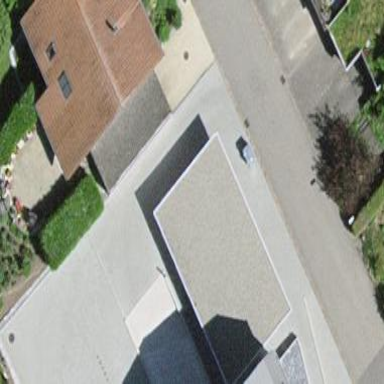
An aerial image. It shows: Group of garages.